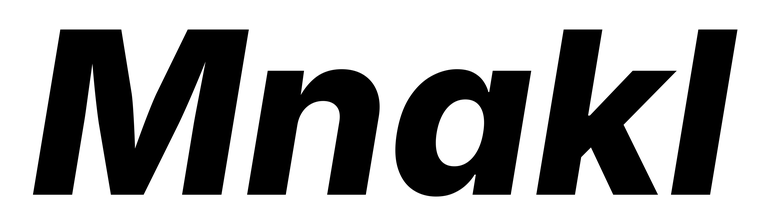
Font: Inter-Italic_ExtraBold_Italic